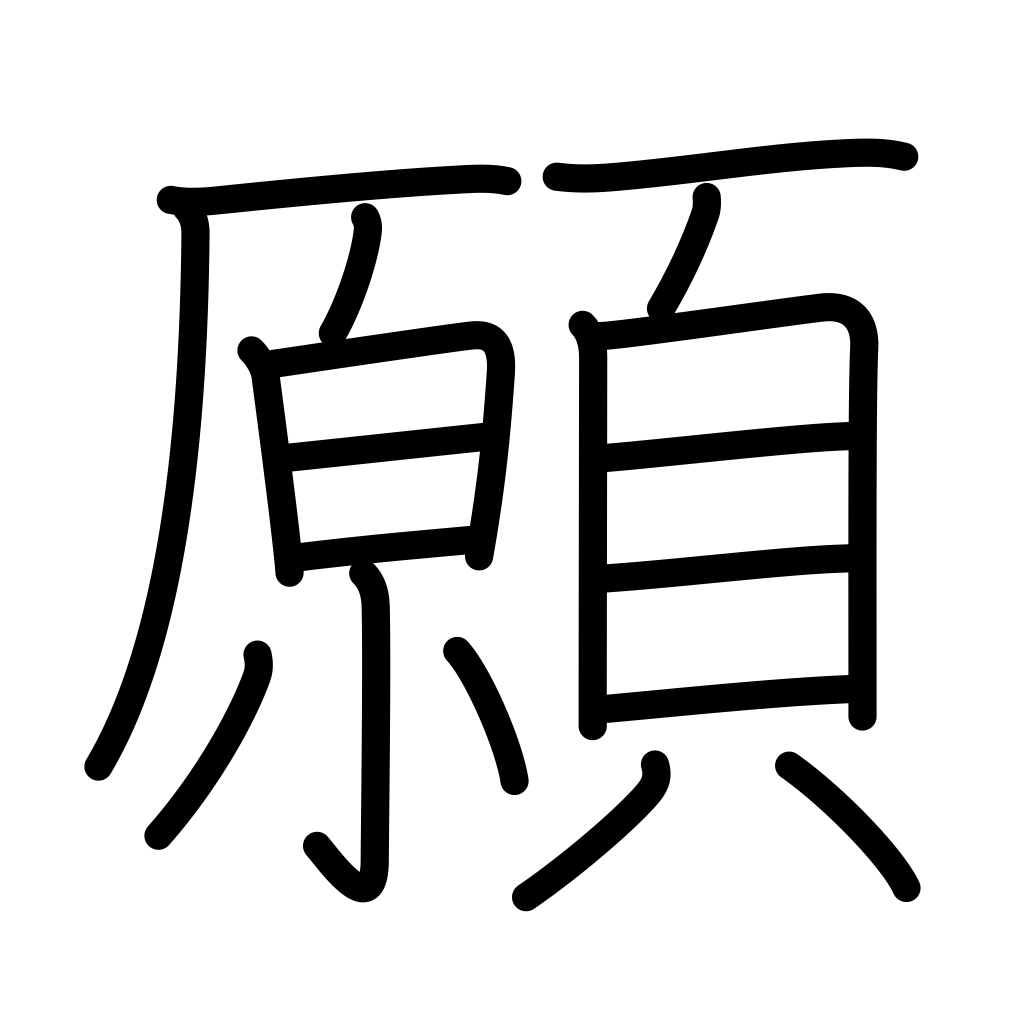
Meaning: petition, request, vow, wish, hope